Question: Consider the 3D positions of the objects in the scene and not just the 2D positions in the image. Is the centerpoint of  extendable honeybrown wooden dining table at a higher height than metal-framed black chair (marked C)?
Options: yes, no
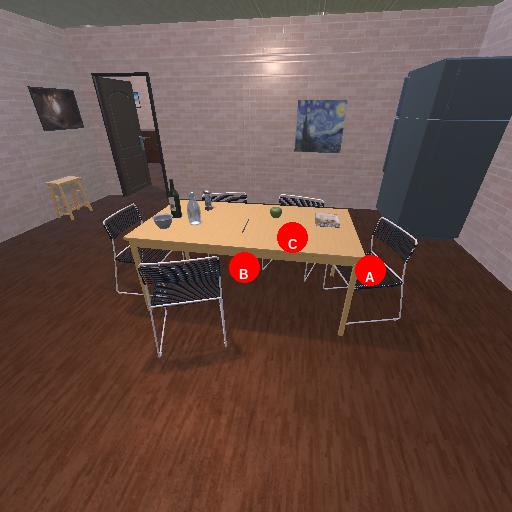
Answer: yes